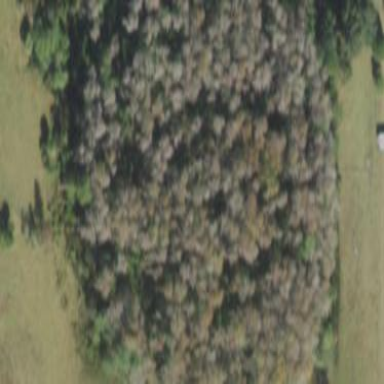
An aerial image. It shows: Beautiful woodland area.